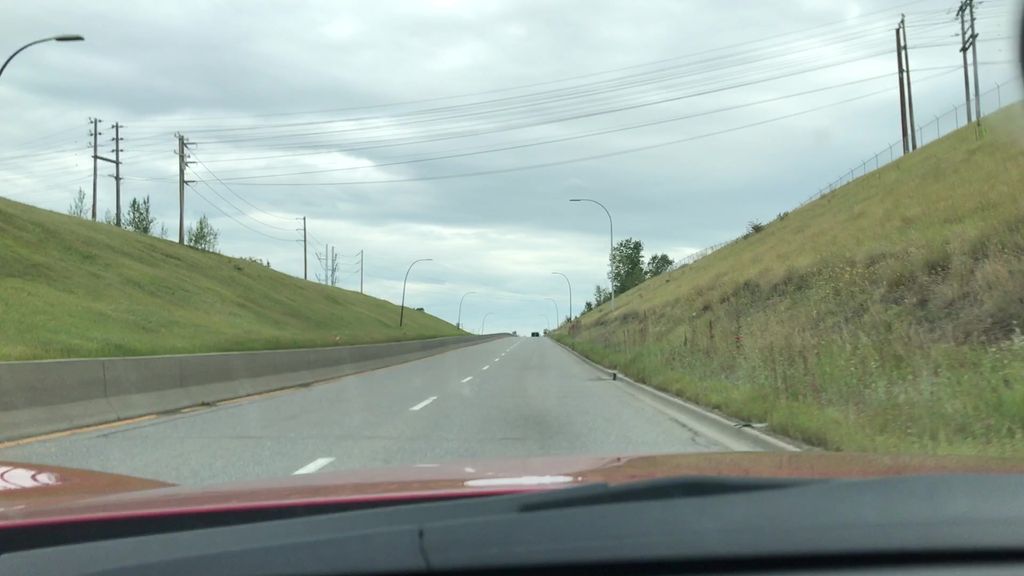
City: calgary